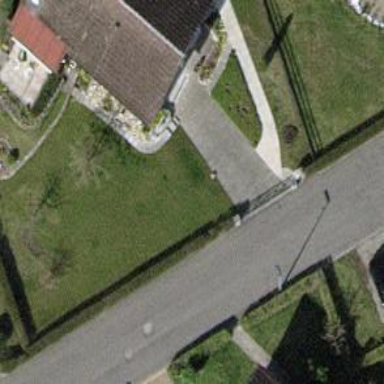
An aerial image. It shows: Gate.